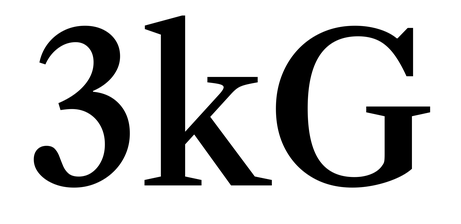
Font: LibreCaslonText_Medium